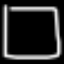
Label: square